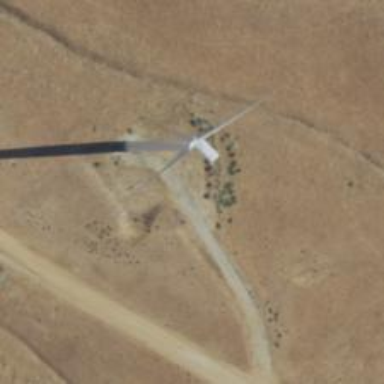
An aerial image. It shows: Wind turbine generator that utilizes wind as its source for generating electricity. It is of the horizontal axis type.